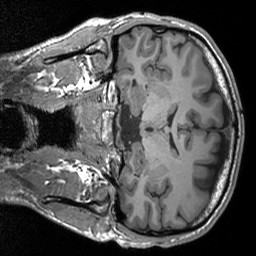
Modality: T1w
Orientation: coronal
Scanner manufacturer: siemens
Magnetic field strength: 3 T
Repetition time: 1.76 s
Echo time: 0.0022 s